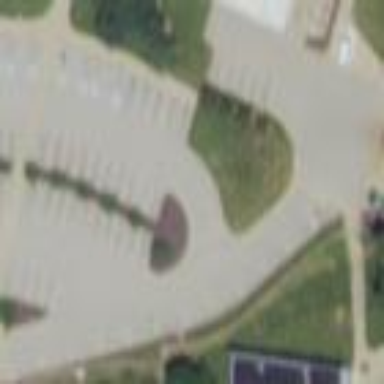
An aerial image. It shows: Parking area.